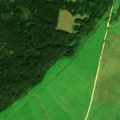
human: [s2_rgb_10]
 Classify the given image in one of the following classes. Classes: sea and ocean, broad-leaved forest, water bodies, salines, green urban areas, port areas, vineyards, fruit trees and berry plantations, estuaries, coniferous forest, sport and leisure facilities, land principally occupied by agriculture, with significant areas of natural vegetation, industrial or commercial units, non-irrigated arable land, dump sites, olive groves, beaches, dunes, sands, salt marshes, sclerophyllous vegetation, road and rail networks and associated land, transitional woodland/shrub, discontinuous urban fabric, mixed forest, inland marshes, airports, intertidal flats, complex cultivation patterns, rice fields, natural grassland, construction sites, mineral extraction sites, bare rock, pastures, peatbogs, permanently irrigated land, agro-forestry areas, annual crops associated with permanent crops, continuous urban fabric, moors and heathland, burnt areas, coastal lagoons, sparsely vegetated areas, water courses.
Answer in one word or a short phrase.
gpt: pastures, land principally occupied by agriculture, with significant areas of natural vegetation, mixed forest, transitional woodland/shrub, water courses